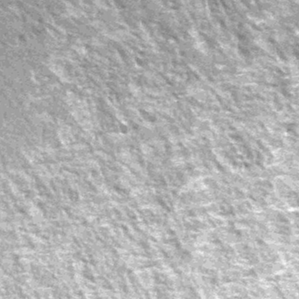
Label: frost